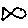
Label: fish